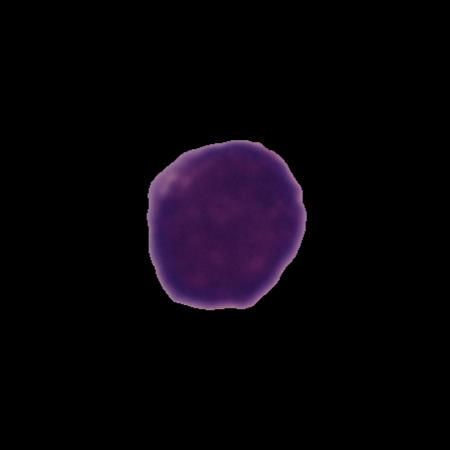
Label: healthy